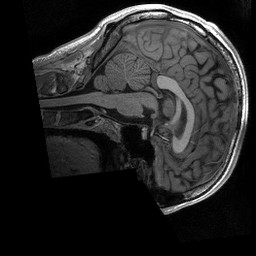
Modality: T1w
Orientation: sagittal
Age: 24
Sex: male
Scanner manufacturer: siemens
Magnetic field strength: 3 T
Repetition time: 2.3 s
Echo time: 0.00298 s